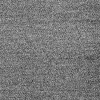
Atmospheric dust classification: dusty